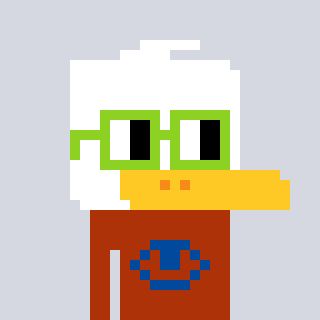
a pixel art character with square light green glasses, a duck-shaped head and a hotbrown-colored body on a cool background